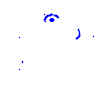
Particle: pion